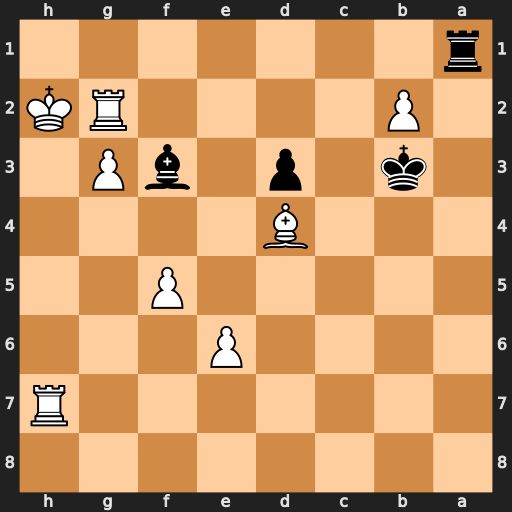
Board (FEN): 8/7R/4P3/5P2/3B4/1k1p1bP1/1P4RK/r7
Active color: b
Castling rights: -
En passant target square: -
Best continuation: d2 Ra7 d1=Q Rxa1 Qxa1